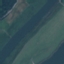
Label: River